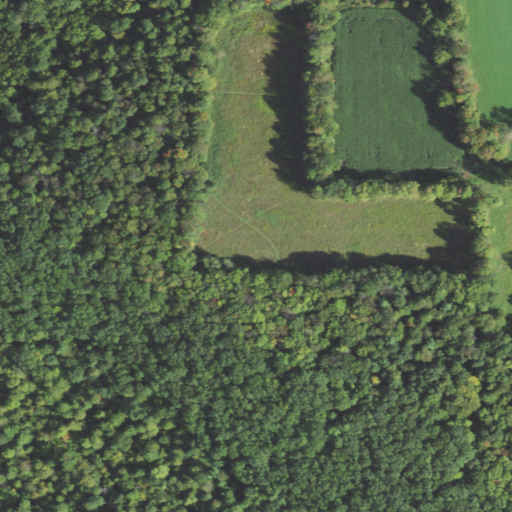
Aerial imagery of mountain in Pennsylvania named Staton Hill containing deciduous forest, mixed forest, pasture, and cultivated crops